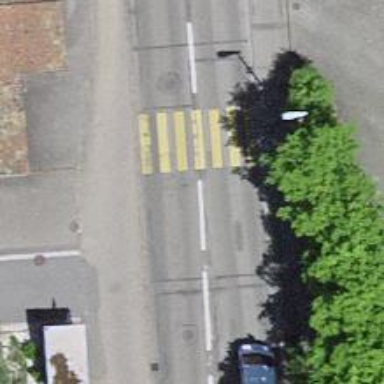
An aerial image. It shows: Uncontrolled zebra crossing on the road.